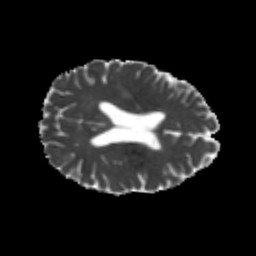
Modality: MD
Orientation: axial
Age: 20
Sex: male
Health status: healthy
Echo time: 0.074 s